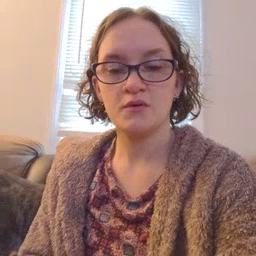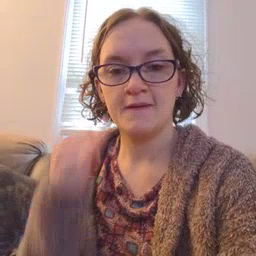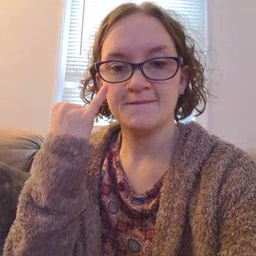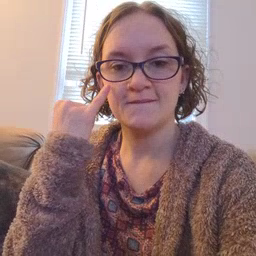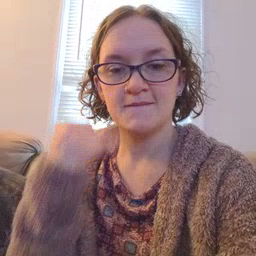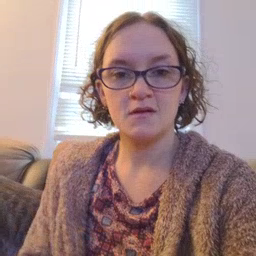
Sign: if